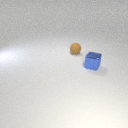
small blue metal cube in front of small brown rubber sphere